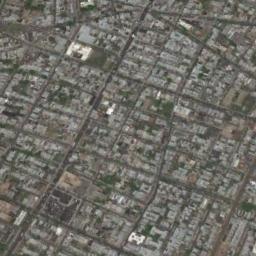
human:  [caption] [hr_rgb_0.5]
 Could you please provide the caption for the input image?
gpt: There are many dense tall buildings and several roads and many trees in a business district .

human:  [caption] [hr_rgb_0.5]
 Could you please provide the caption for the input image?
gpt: There are many paths .

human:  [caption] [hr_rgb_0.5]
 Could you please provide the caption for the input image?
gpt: The commercial area is consist of many buildings .

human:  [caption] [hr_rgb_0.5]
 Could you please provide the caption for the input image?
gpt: A dense commercial area has lots of buildings and some roads go through the commercial area .

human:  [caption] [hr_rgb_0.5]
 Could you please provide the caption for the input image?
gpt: There are many buildings on a dense commercial area .